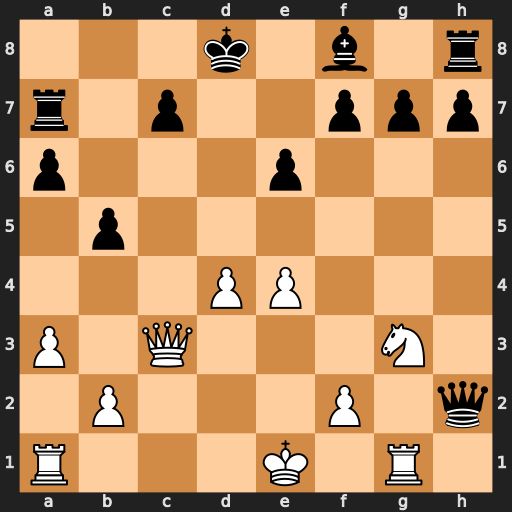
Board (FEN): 3k1b1r/r1p2ppp/p3p3/1p6/3PP3/P1Q3N1/1P3P1q/R3K1R1
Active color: w
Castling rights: Q
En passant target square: -
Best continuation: Rh1 Qxh1+ Nxh1